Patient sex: F
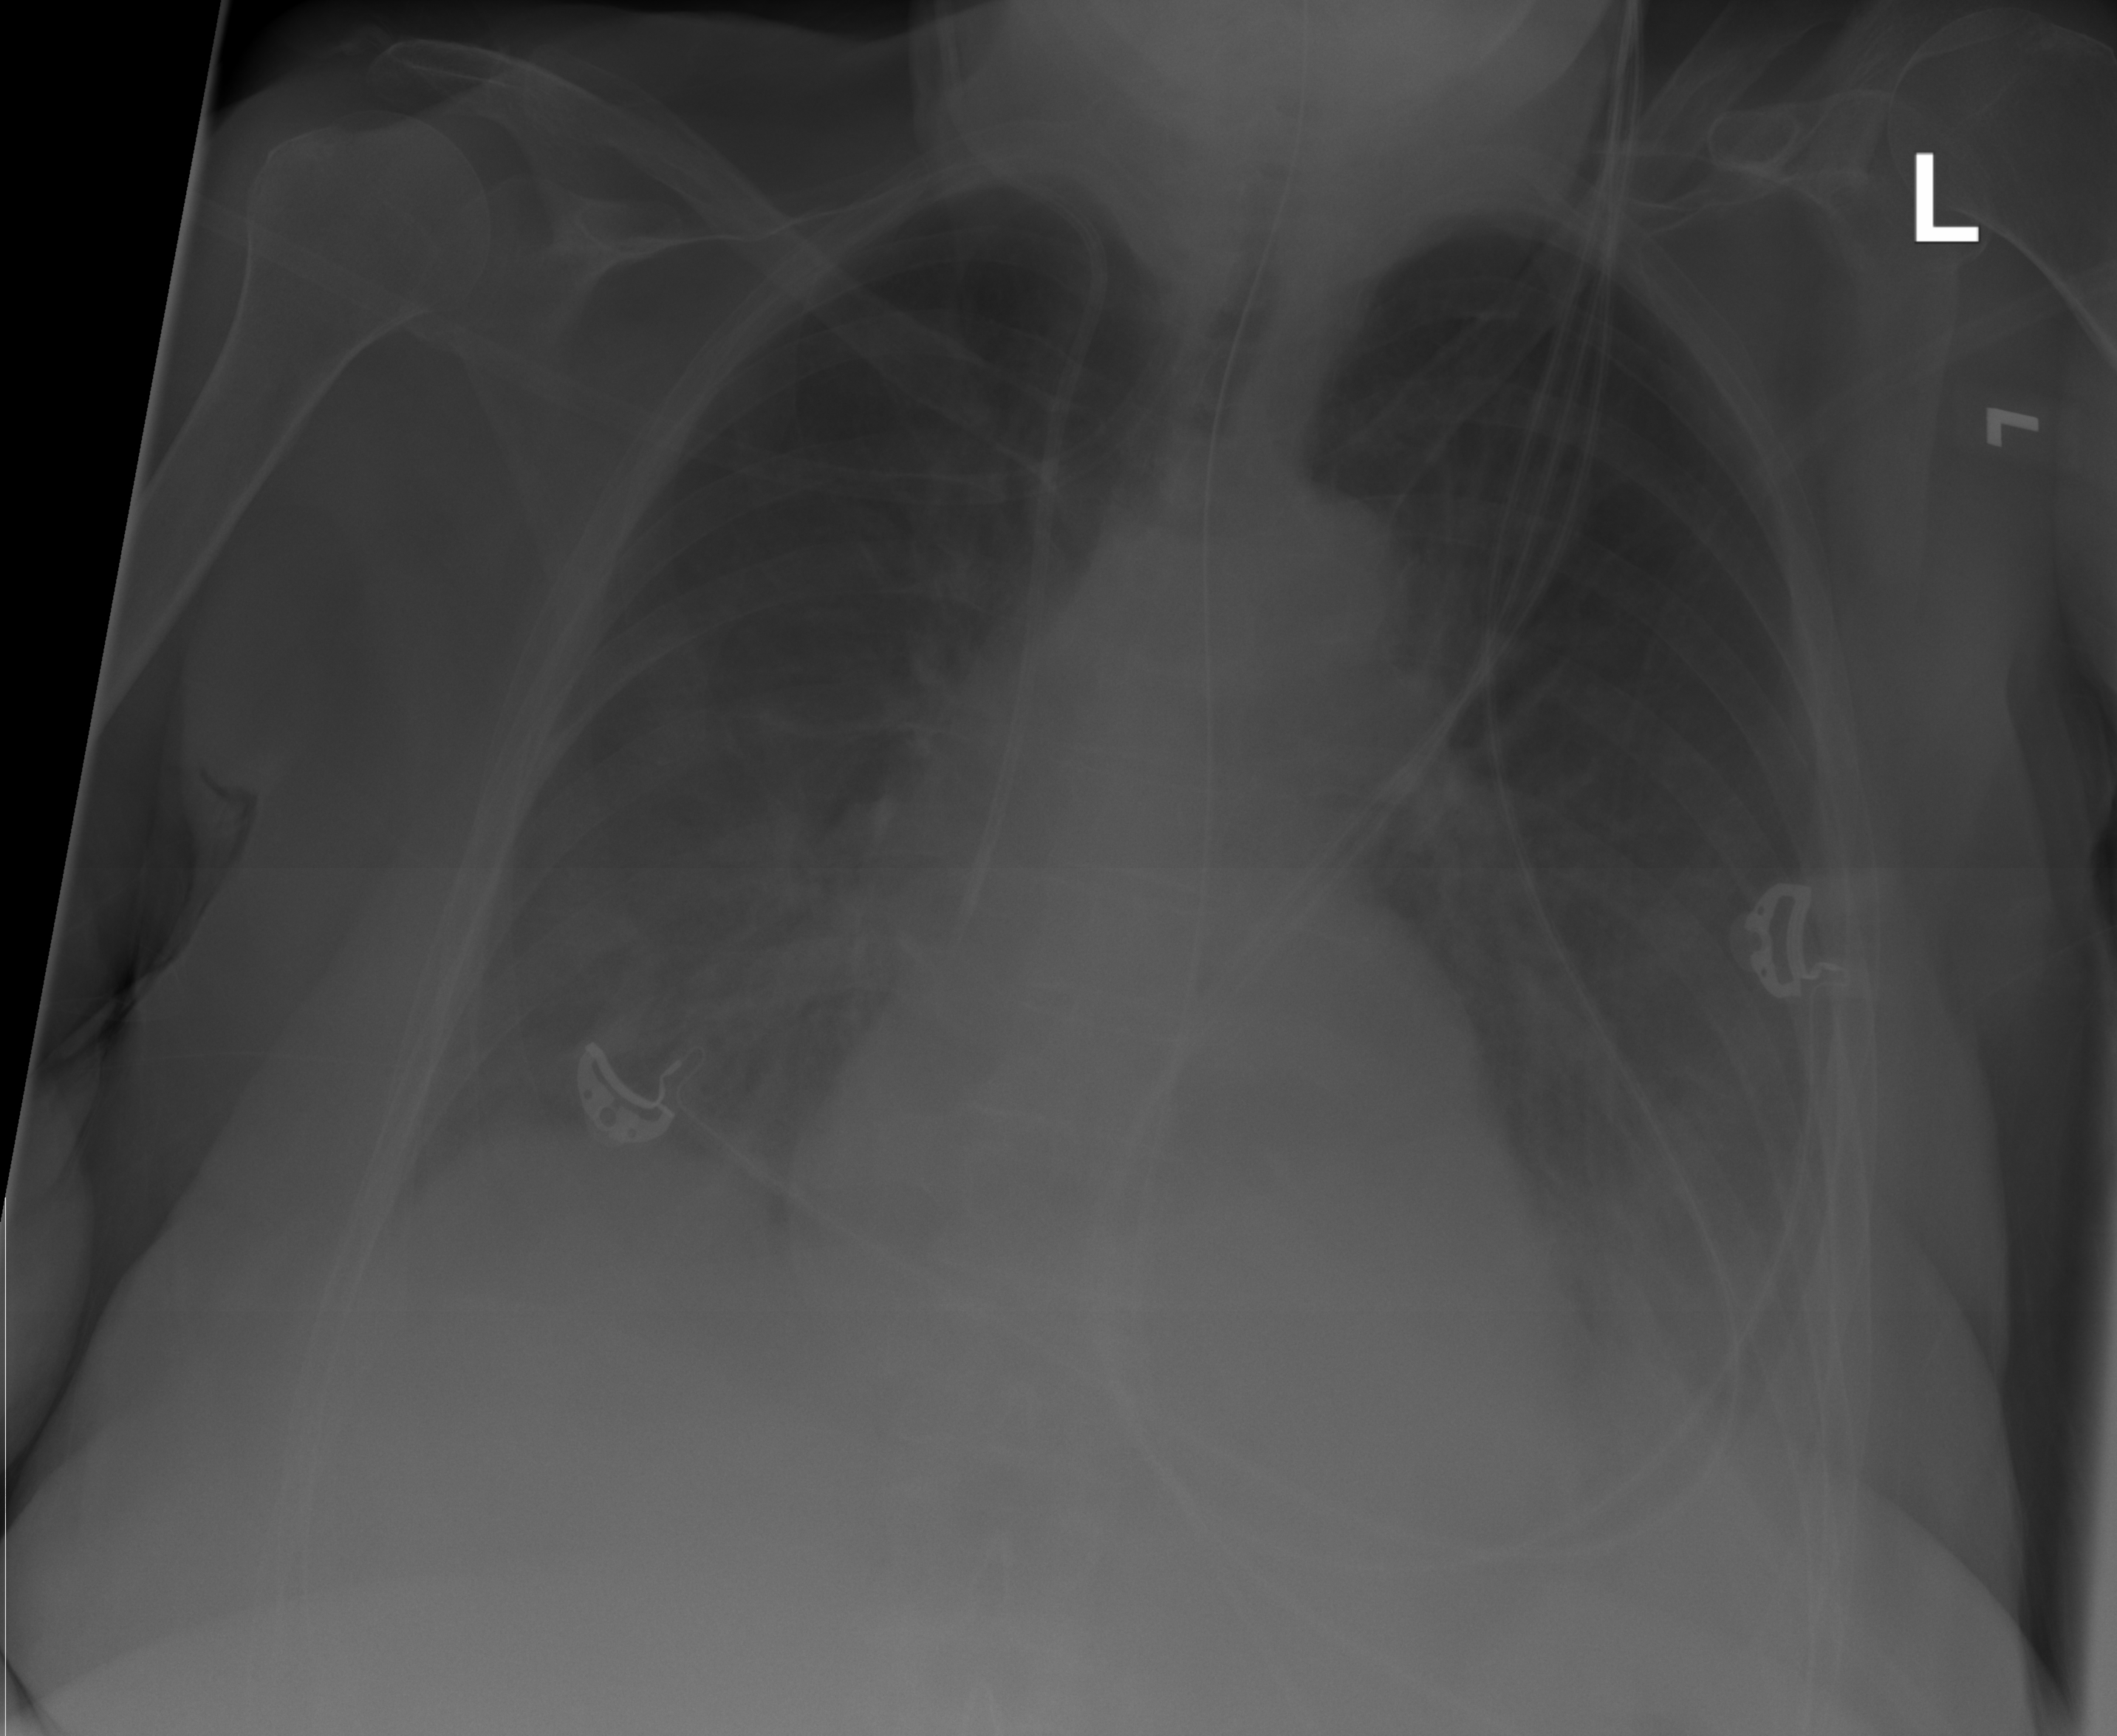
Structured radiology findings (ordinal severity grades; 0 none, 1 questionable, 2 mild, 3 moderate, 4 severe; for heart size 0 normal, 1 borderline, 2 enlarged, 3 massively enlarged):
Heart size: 0
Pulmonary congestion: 2
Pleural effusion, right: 2
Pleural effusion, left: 2
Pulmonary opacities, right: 2
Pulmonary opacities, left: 0
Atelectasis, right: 2
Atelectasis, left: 2